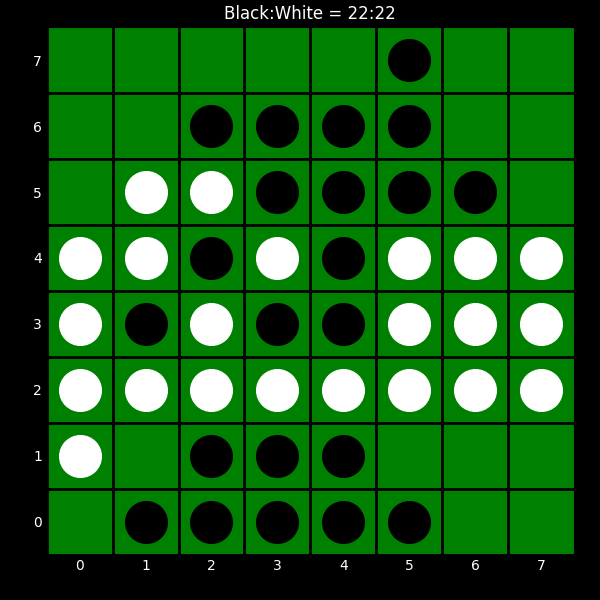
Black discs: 22
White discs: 22